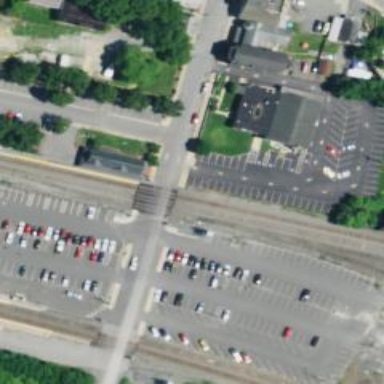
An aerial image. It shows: Railway level crossing.